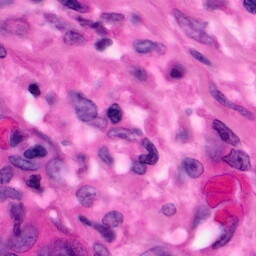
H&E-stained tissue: Pancreatic